Question: I am using WCF to develop a client-server application. The WCF service is secured using a digital certificate. I am using Message security since I require the client to supply a Membership username/password with any call to the server. The server is hosted by a windows service. I have installed Certificate Services on the production server and used it to create the server authentication digital certificate.
The server's digital certificate uses sha1 as a hash algorithm with a 1024-bits public key.
The client WCF proxy is generated by Visual Studio (via Add Service Reference). In my client I am using a singleton instance of the WCF proxy.
The problem is that the application's performance is terrible on my production server (a dedicated cloud server and my local machine acting as a client) when security mode of WCF is set to or .
The application is running very fast on my local machine and on my production server when the server and client is on the same machine. This rules out any performance issues related to SQL queries.
To compare performance with and without security. I have used the following operations:
Operations:
1. Check Login Credentials: a test function that is called, if an security exception is returned then the credentials are incorrect.
2. Get List: a function that returns a list of 11 (EF DbContext) entities.
3. Get Record by ID: returns a single entity with some of its "single-multiplicity" navigation properties loaded.
I used WireShark to record the duration and size of data for service calls to these operations. I have repeated the tests for wsHttpBinding with security, netTcpBinding with security, and netTcpBinding without security, here are the results:

The duration for any operation when the client and server is on the same machine is always less than a second.
This is the configuration file of the WCF Server: you will notice I have two bindings and two behaviors, one for secure communication and the other for insecure communication.
'''
<?xml version="1.0"?>
<configuration>
<connectionStrings>
<add name="HS" connectionString="Data Source=.\SQLEXPRESS;Initial Catalog=HS;Integrated Security=True" providerName="System.Data.SqlClient"/>
<add name="HSContext" connectionString="metadata=res://HS.Model/Model.csdl|res://HS.Model/Model.ssdl|res://HS.Model/Model.msl;provider=System.Data.SqlClient;provider connection string=&quot;data source=.\SQLEXPRESS;initial catalog=HS;integrated security=True;multipleactiveresultsets=True;App=EntityFramework&quot;" providerName="System.Data.EntityClient" />
</connectionStrings>
<system.web>
<compilation debug="true" targetFramework="4.2"/>
<authentication mode="Forms">
<forms name=".HSYAUTH" loginUrl="~/Account/LogOn" cookieless="UseCookies" protection="All" slidingExpiration="true" timeout="2880"/>
</authentication>
<machineKey validationKey="..." decryptionKey="..." validation="HMACSHA256" decryption="AES"/>
<membership defaultProvider="SqlMembershipProvider" userIsOnlineTimeWindow="15" hashAlgorithmType="SHA256">
<providers>
<clear/>
<add applicationName="HS" name="SqlMembershipProvider" connectionStringName="HS" passwordFormat="Hashed" minRequiredNonalphanumericCharacters="0" minRequiredPasswordLength="6" maxInvalidPasswordAttempts="5" enablePasswordReset="true" enablePasswordRetrieval="false" passwordAttemptWindow="10" requiresQuestionAndAnswer="false" requiresUniqueEmail="true" type="System.Web.Security.SqlMembershipProvider"/>
</providers>
</membership>
<profile>
<providers>
<clear/>
<add name="SqlProfileProvider" type="System.Web.Profile.SqlProfileProvider" connectionStringName="HS" applicationName="HS"/>
</providers>
<properties>
<add name="WebSettingsTestText" type="string" readOnly="false" defaultValue="DefaultText" serializeAs="String" allowAnonymous="false"/>
</properties>
</profile>
<roleManager enabled="true" defaultProvider="SqlRoleProvider">
<providers>
<clear/>
<add connectionStringName="HS" applicationName="HS" name="SqlRoleProvider" type="System.Web.Security.SqlRoleProvider"/>
<add applicationName="HS" name="WindowsTokenRoleProvider" type="System.Web.Security.WindowsTokenRoleProvider"/>
</providers>
</roleManager>
</system.web>
<system.serviceModel>
<services>
<service name="HS.Services.HS" behaviorConfiguration="SecureServiceBehavior">
<host>
<baseAddresses>
<add baseAddress="net.tcp://0:808/Services/HS.svc"/>
</baseAddresses>
</host>
<endpoint address="" binding="netTcpBinding" contract="HS.Services.IHS" bindingConfiguration="SecureBinding">
<identity>
<dns value="{my server ip address}"/>
</identity>
</endpoint>
<endpoint address="mex" binding="mexHttpBinding" contract="IMetadataExchange"/>
</service>
</services>
<behaviors>
<serviceBehaviors>
<behavior name="SecureServiceBehavior">
<serviceMetadata/>
<serviceDebug includeExceptionDetailInFaults="true"/>
<serviceCredentials>
<serviceCertificate findValue="CN={my server ip address}" storeLocation="LocalMachine" storeName="My" x509FindType="FindBySubjectDistinguishedName"/>
<clientCertificate>
<authentication revocationMode="NoCheck"/>
</clientCertificate>
<userNameAuthentication userNamePasswordValidationMode="MembershipProvider" membershipProviderName="SqlMembershipProvider"/>
</serviceCredentials>
<serviceAuthorization principalPermissionMode="UseAspNetRoles" roleProviderName="SqlRoleProvider"/>
<serviceThrottling maxConcurrentCalls="128" maxConcurrentSessions="128" maxConcurrentInstances="128"/>
</behavior>
<behavior name="InsecureServiceBehavior">
<serviceMetadata/>
<serviceDebug includeExceptionDetailInFaults="true"/>
<serviceCredentials>
<userNameAuthentication userNamePasswordValidationMode="MembershipProvider" membershipProviderName="SqlMembershipProvider"/>
</serviceCredentials>
<serviceAuthorization principalPermissionMode="UseAspNetRoles" roleProviderName="SqlRoleProvider"/>
<serviceThrottling maxConcurrentCalls="128" maxConcurrentSessions="128" maxConcurrentInstances="128"/>
</behavior>
</serviceBehaviors>
</behaviors>
<bindings>
<netTcpBinding>
<binding name="SecureBinding" receiveTimeout="00:10:00" sendTimeout="00:10:00" closeTimeout="00:10:00" maxReceivedMessageSize="<PHONE>" maxBufferPoolSize="20000000" portSharingEnabled="false">
<security mode="Message">
<message clientCredentialType="UserName"/>
</security>
<readerQuotas maxDepth="32" maxArrayLength="200000000" maxStringContentLength="200000000"/>
</binding>
<binding name="NoSecureBinding" receiveTimeout="00:10:00" sendTimeout="00:10:00" closeTimeout="00:10:00" maxReceivedMessageSize="<PHONE>" maxBufferPoolSize="20000000" portSharingEnabled="true">
<security mode="None">
</security>
<readerQuotas maxDepth="32" maxArrayLength="200000000" maxStringContentLength="200000000"/>
</binding>
</netTcpBinding>
</bindings>
<serviceHostingEnvironment multipleSiteBindingsEnabled="true"/>
</system.serviceModel>
<startup>
<supportedRuntime version="v4.0" sku=".NETFramework,Version=v4.5"/>
</startup>
</configuration>
'''
and this is the configuration file of the WCF client:
'''
<?xml version="1.0" encoding="utf-8" ?>
<configuration>
<system.serviceModel>
<bindings>
<netTcpBinding>
<binding name="NetTcpBinding_IHS" receiveTimeout="00:10:00" sendTimeout="00:10:00" closeTimeout="00:10:00" maxReceivedMessageSize="<PHONE>" maxBufferPoolSize="20000000" portSharingEnabled="false">
<security mode="Message">
<message clientCredentialType="UserName" />
</security>
</binding>
<binding name="NetTcpBinding_IHS_Insecure" receiveTimeout="00:10:00" sendTimeout="00:10:00" closeTimeout="00:10:00" maxReceivedMessageSize="<PHONE>" maxBufferPoolSize="20000000">
<security mode="None">
</security>
</binding>
</netTcpBinding>
</bindings>
<client>
<endpoint address="net.tcp://{my server ip address}:808/Services/HS.svc" binding="netTcpBinding"
bindingConfiguration="NetTcpBinding_IHS" contract="ServiceReference.IHS"
name="NetTcpBinding_IHS">
</endpoint>
</client>
</system.serviceModel>
</configuration>
'''
I have been struggling with this issue since a week without any notable progress. Is WCF with security slow? or is there anything wrong I am doing?
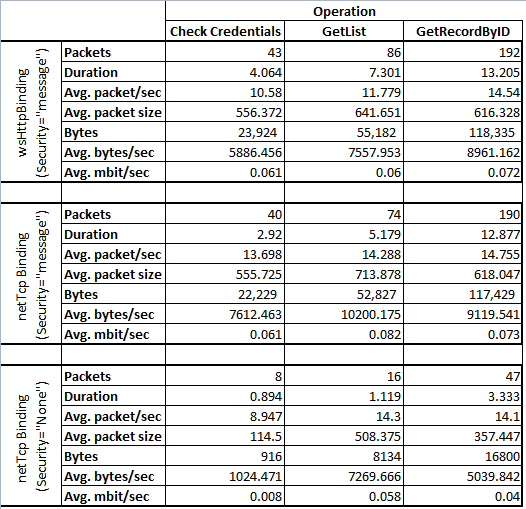
Answer: If you are concerned about speed, consider using transport security only. Message body encryption will be much slower than securing the entire channel.